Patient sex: M
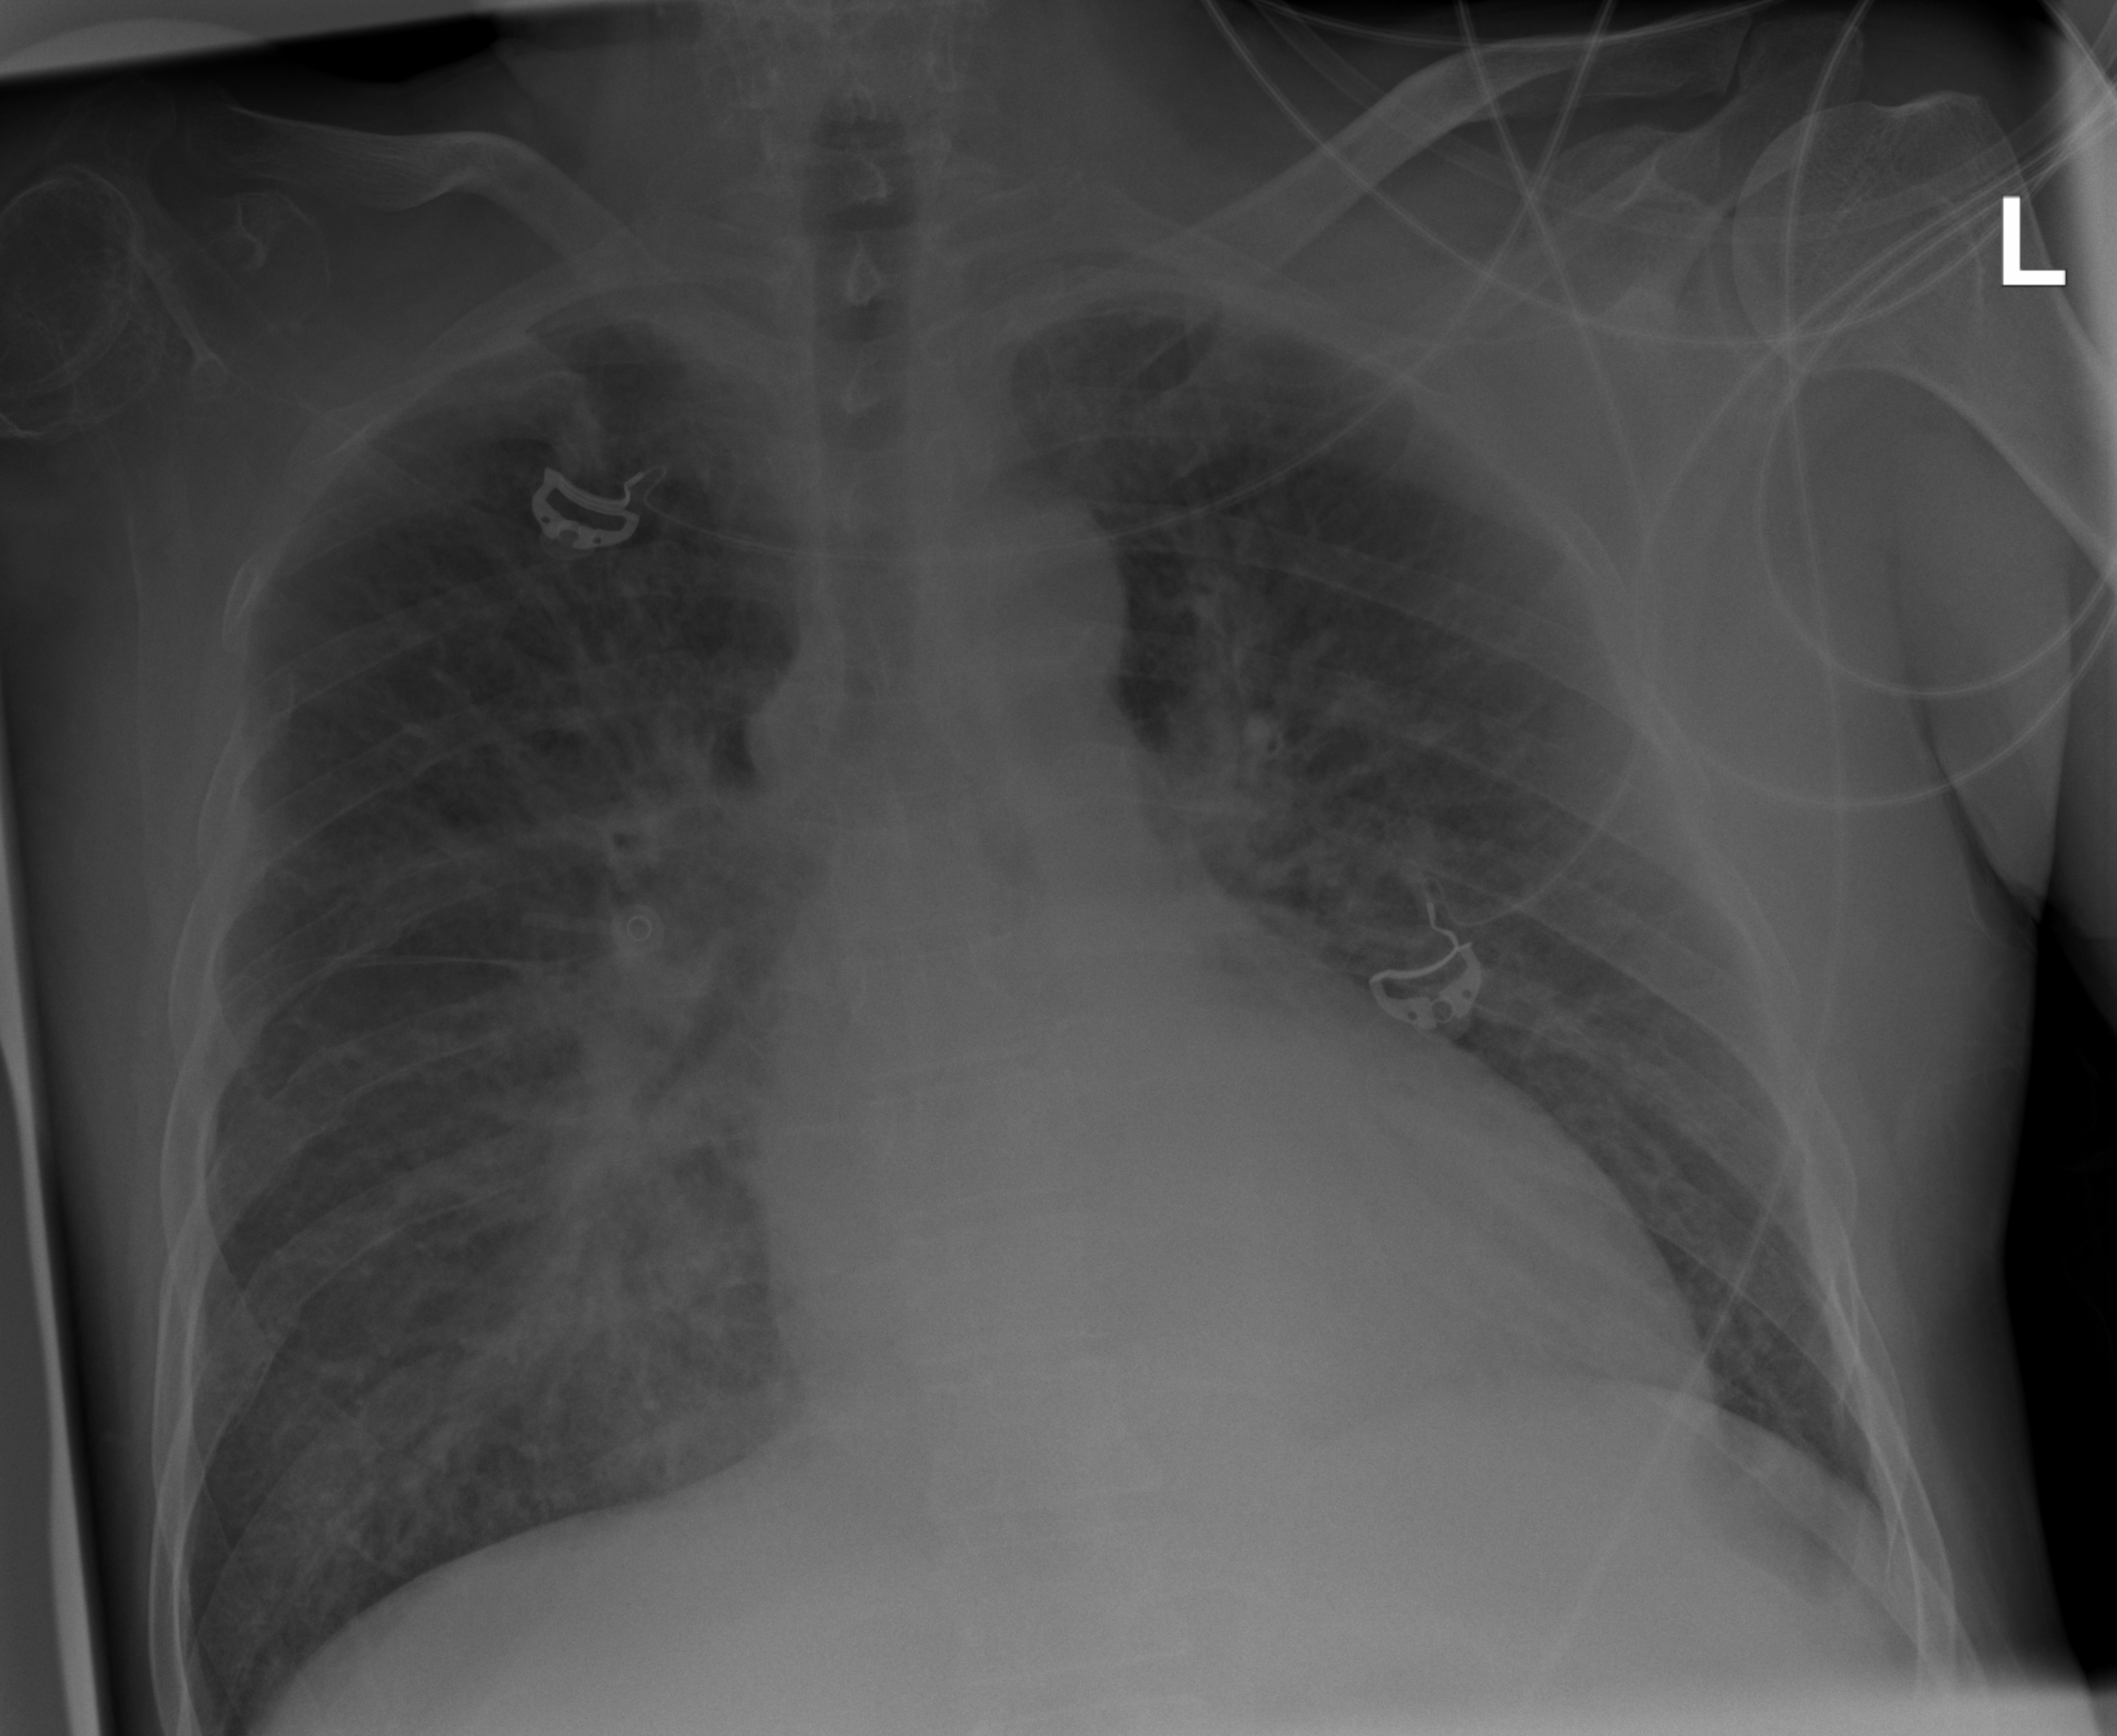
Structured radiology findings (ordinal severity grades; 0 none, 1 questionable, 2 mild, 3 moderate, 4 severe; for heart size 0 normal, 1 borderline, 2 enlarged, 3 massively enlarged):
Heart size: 2
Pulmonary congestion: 2
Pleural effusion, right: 0
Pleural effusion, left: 0
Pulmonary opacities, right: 0
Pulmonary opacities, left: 0
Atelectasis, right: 0
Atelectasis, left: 0